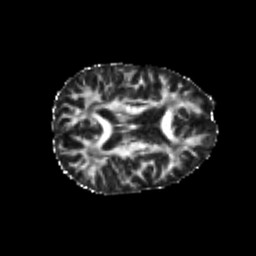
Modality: FA
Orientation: axial
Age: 22
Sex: female
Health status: healthy
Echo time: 0.074 s